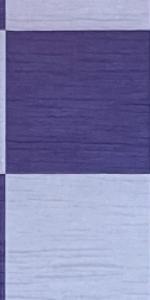
Label: Empty